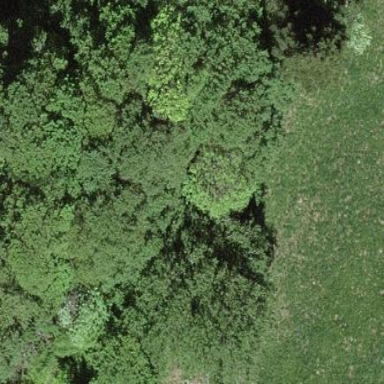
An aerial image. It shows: Forest area.